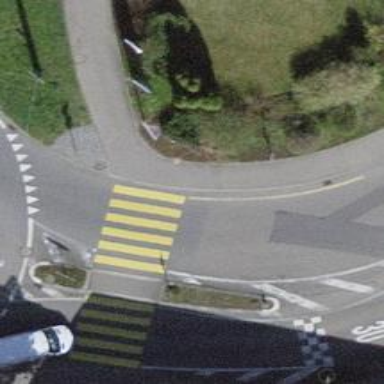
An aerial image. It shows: Footway with zebra crossing.